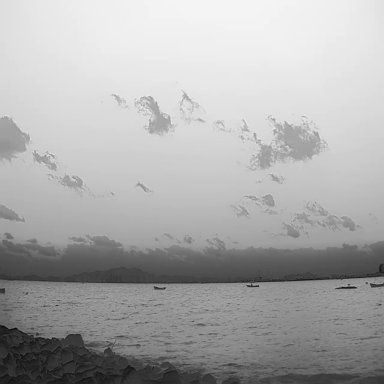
There are four bulk_carriers in the infrared image.